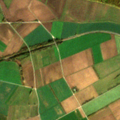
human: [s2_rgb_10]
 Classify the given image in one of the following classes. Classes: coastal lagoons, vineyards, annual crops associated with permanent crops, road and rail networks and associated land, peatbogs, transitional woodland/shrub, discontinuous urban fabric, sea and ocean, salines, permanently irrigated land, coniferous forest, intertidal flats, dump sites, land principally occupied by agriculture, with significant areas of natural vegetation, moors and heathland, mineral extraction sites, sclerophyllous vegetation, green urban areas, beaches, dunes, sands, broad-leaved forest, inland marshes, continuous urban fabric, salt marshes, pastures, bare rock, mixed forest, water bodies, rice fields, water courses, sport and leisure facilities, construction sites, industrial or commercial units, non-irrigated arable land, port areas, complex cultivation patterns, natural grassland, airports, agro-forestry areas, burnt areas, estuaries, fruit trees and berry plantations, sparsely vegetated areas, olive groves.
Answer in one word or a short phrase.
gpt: non-irrigated arable land, pastures, broad-leaved forest